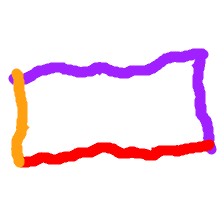
Shape: rectangle